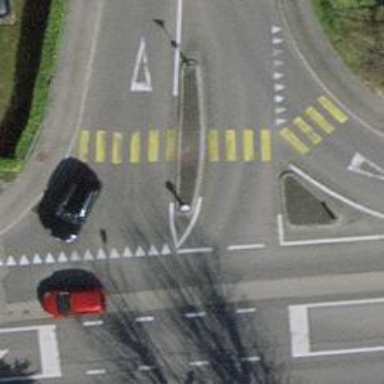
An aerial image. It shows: Zebra crossing on the road.